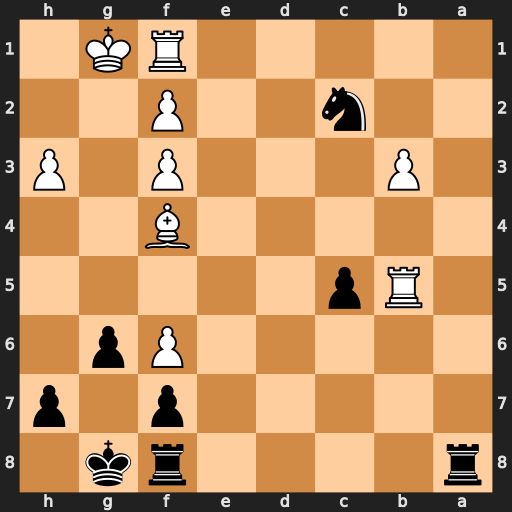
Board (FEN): r4rk1/5p1p/5Pp1/1Rp5/5B2/1P3P1P/2n2P2/5RK1
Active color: b
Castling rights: -
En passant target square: -
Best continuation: Nd4 Rxc5 Ne2+ Kh2 Nxf4